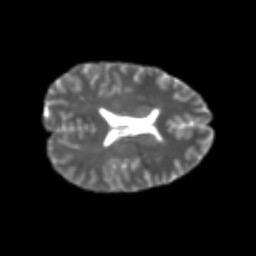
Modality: T2w
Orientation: axial
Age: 25
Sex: female
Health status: healthy
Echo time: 0.074 s